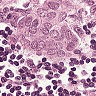
Metastatic tissue present: yes